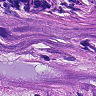
Metastatic tissue present: yes